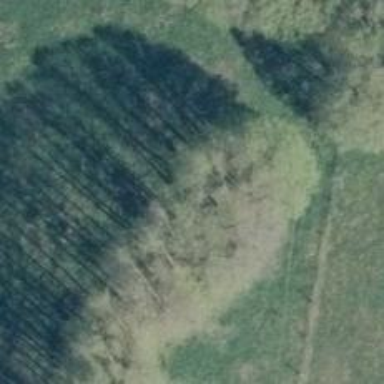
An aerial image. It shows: Row of broadleaved trees.